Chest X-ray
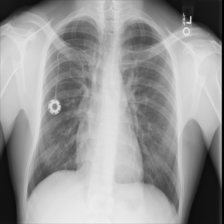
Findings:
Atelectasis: negative
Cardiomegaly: negative
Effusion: negative
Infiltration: negative
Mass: negative
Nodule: negative
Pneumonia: negative
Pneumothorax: negative
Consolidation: negative
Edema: negative
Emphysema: negative
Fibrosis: negative
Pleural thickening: negative
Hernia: negative